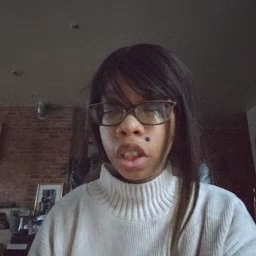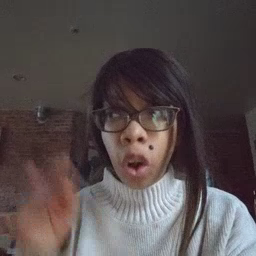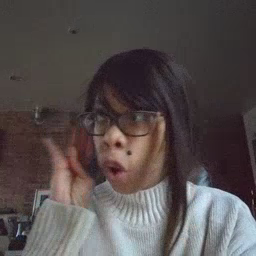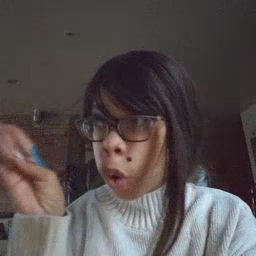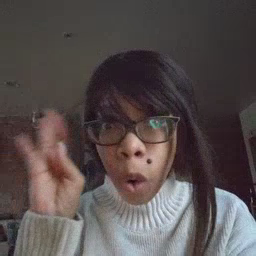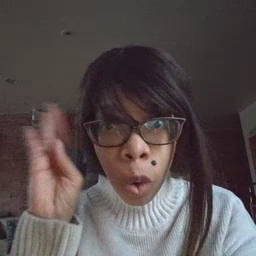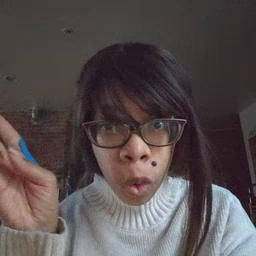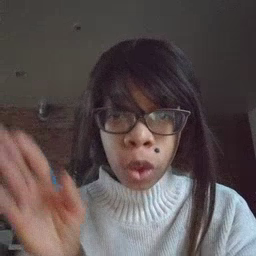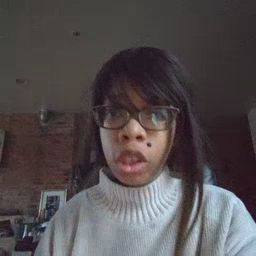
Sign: hello